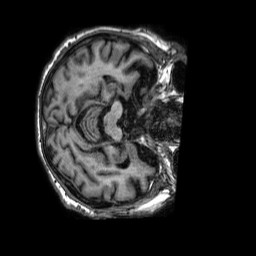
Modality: T1w
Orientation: axial
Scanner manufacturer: philips
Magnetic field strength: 1.5 T
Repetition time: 0.007106 s
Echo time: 0.003217 s